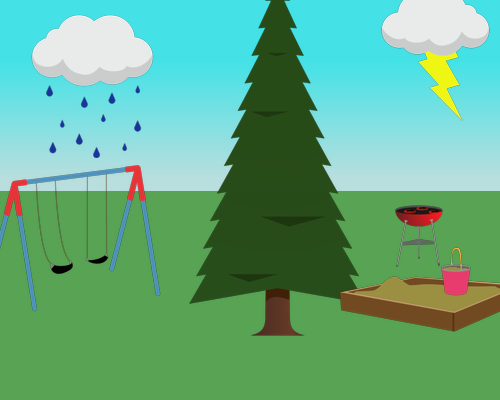
top right a rain cloud in the middle a small pine tree on the left a small swing facing right left on the right grill below grill is a sandbox small size left corner covers tree a bit  right side in sandbox is a small bucket sandbox smaller